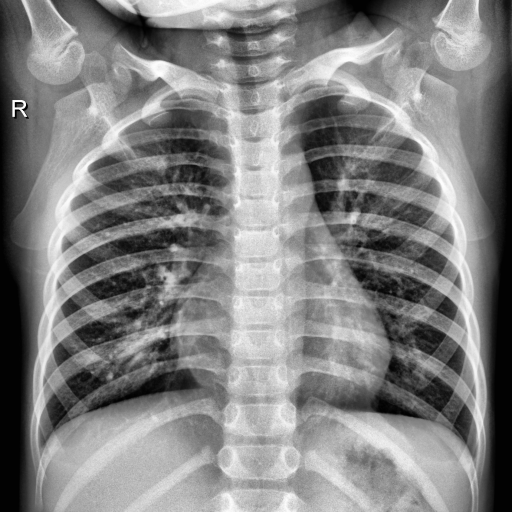
Finding: NORMAL